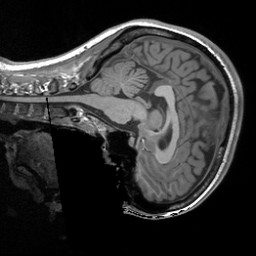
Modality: T1w
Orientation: sagittal
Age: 25
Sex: female
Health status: healthy
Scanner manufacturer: siemens
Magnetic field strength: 3 T
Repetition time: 1.9 s
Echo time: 0.00252 s